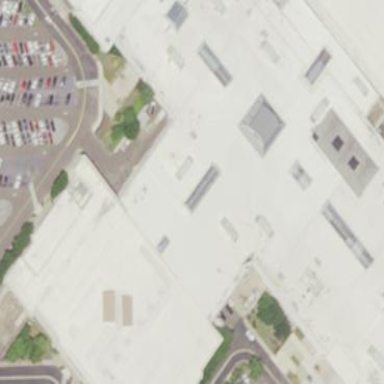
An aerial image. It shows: Department store building.